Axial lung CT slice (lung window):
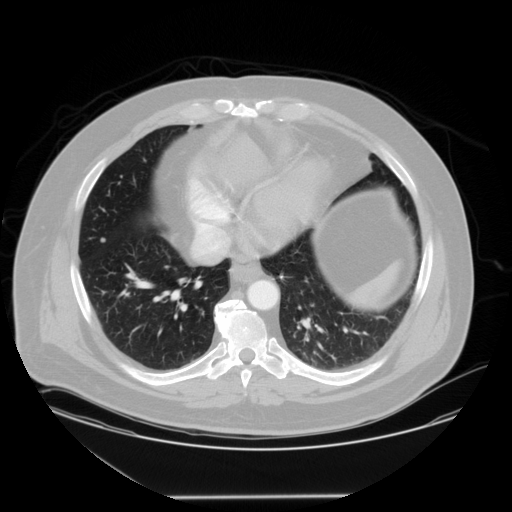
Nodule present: yes
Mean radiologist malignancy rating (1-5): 2